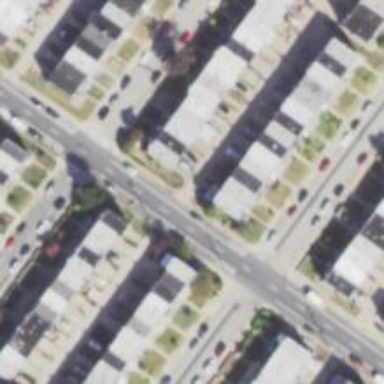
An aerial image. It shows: Alley classified as service road.